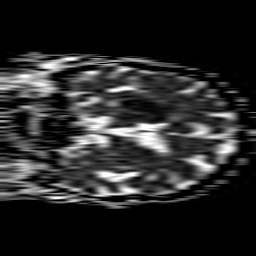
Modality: ADC
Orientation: coronal
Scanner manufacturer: philips
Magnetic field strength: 1.5 T
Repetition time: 3.877 s
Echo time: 0.09873 s